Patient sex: F
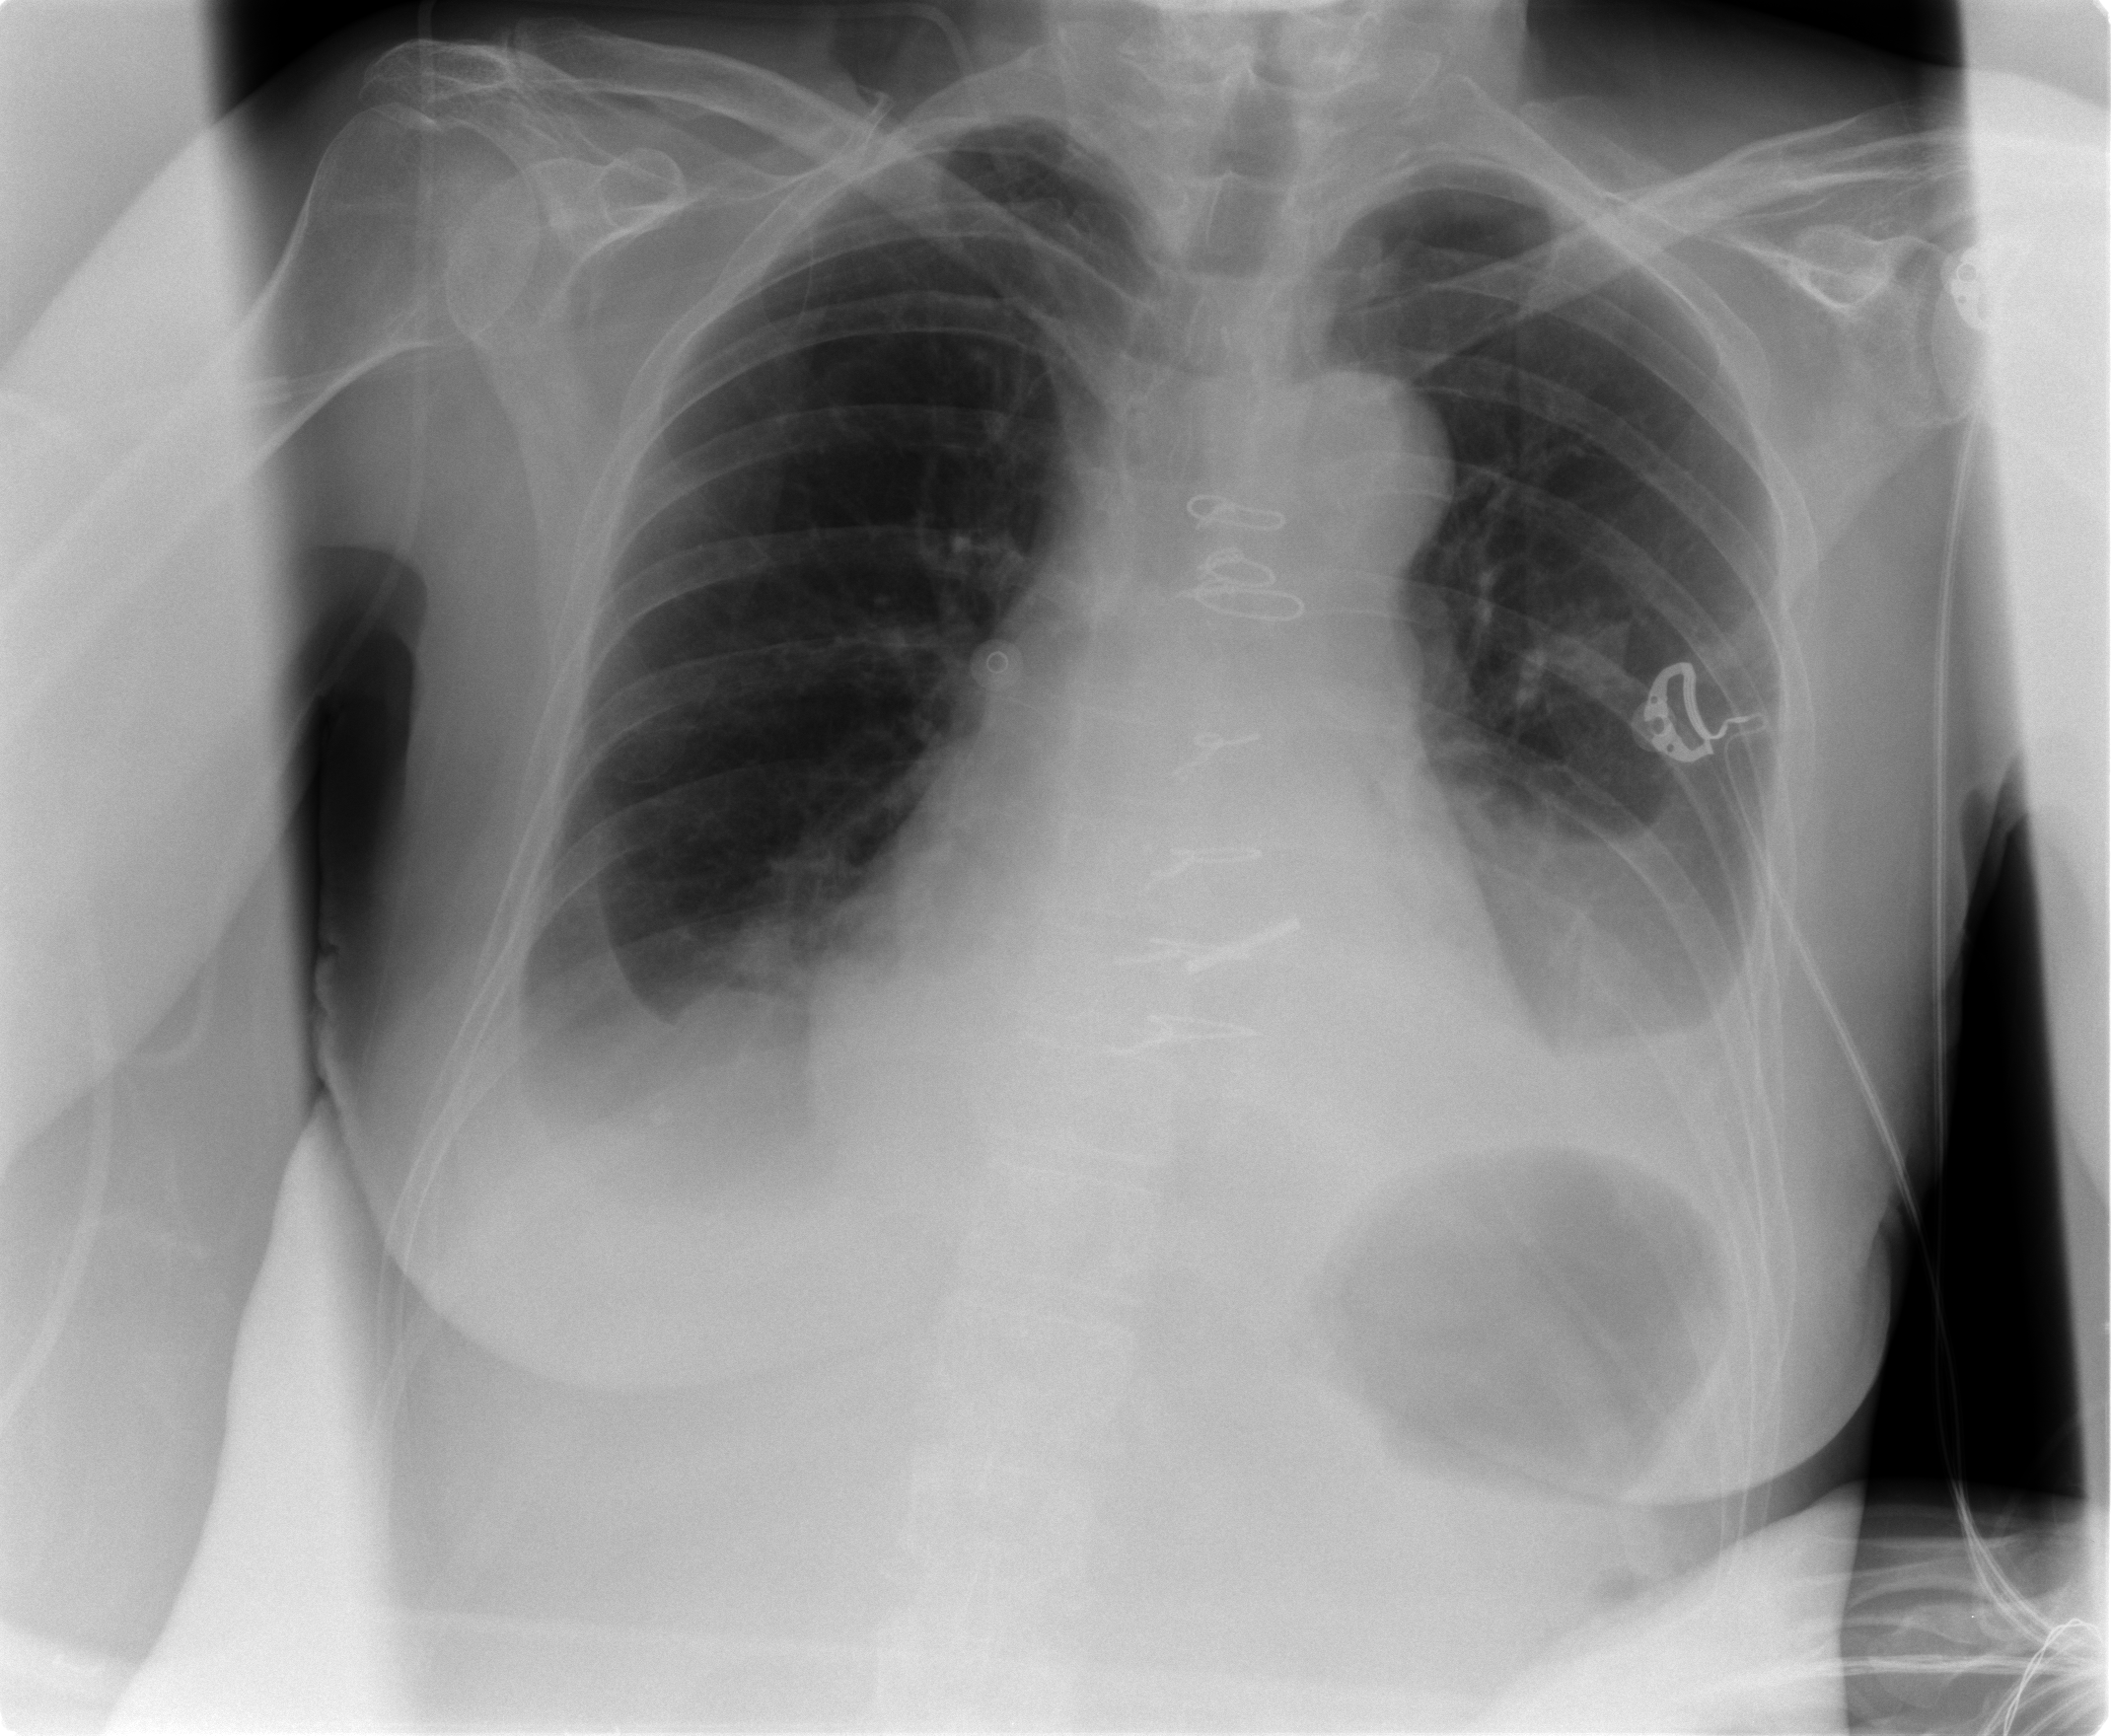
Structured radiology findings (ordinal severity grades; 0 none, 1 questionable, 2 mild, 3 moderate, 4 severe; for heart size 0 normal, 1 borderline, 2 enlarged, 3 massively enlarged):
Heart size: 2
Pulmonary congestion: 0
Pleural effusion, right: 2
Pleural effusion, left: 2
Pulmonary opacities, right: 0
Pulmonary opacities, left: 0
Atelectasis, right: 2
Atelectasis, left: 2